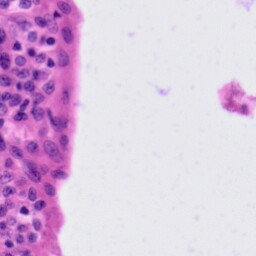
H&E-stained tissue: Tonsil